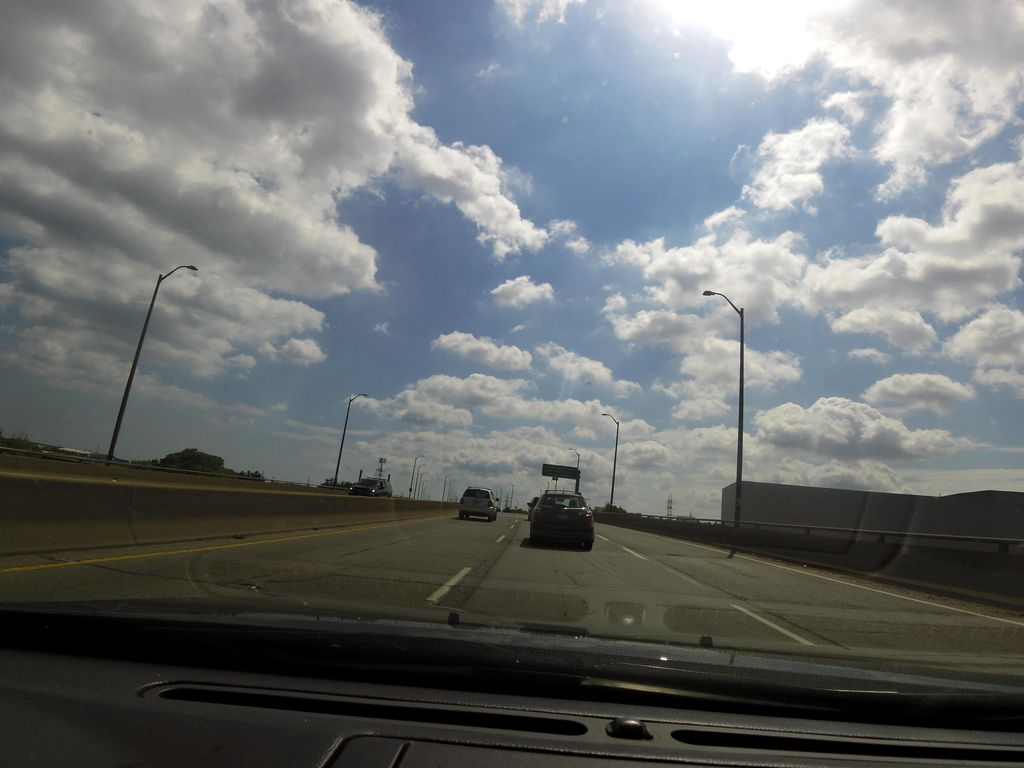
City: hamilton